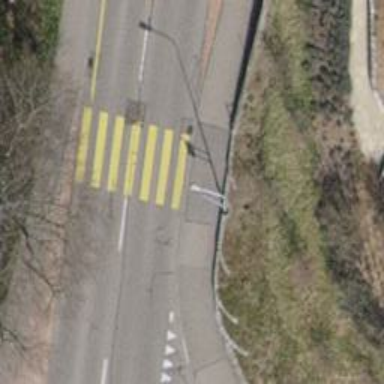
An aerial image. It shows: Marked road crossing.